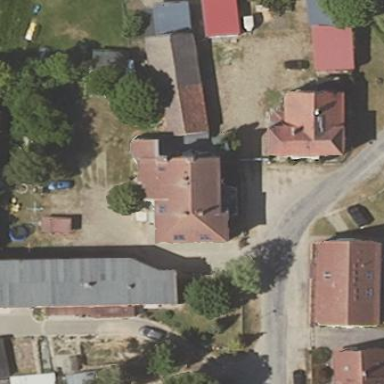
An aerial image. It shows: Simple and straightforward house.